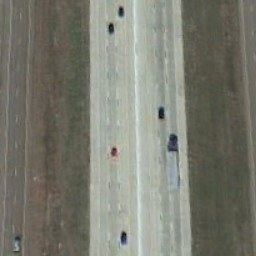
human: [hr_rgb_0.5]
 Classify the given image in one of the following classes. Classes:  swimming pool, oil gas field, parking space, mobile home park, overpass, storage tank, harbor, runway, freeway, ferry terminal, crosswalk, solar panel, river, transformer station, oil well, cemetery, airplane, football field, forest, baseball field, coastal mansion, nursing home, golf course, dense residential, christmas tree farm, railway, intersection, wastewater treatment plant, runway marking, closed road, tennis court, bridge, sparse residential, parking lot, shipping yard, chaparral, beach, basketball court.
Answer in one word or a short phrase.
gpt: freeway